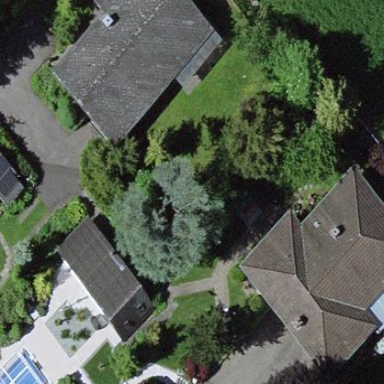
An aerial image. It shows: Simple house.